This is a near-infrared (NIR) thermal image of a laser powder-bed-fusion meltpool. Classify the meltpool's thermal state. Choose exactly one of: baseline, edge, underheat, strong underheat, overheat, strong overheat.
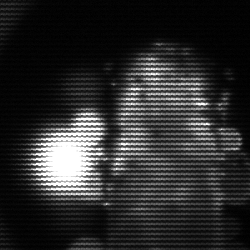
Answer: strong underheat